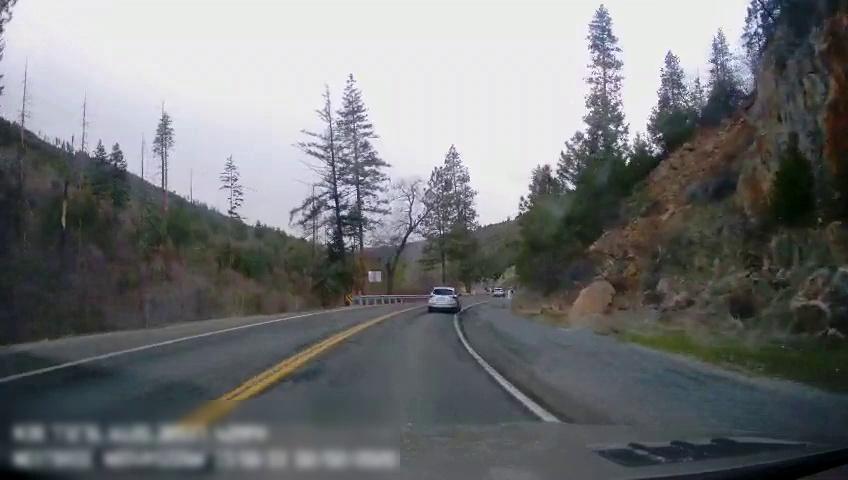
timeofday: Day
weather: Cloudy
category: Drivable Space
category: Vehicles | Car
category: Vehicles | SUV
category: Lanes | Current Lane
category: Lanes | Current Lane
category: Lanes | Opposite Lane